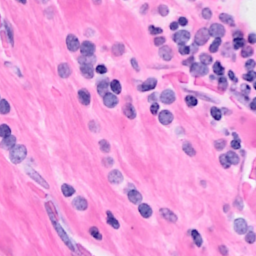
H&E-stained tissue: Breast